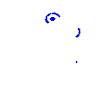
Particle: kaon